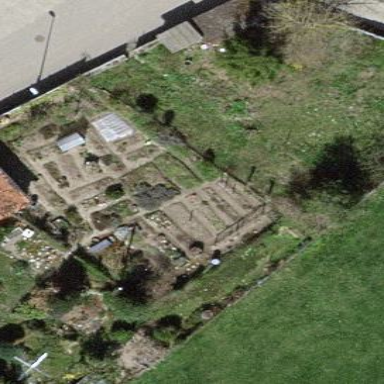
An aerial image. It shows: Vegetable garden considered as leisure land.